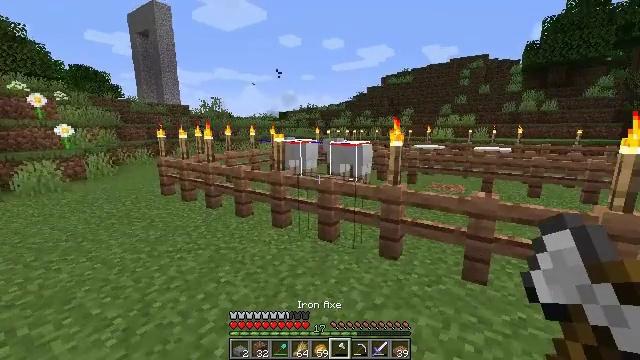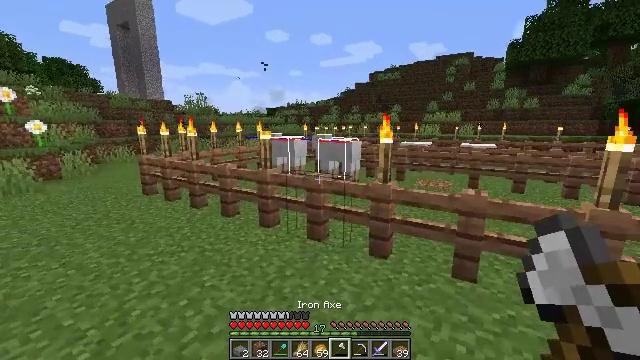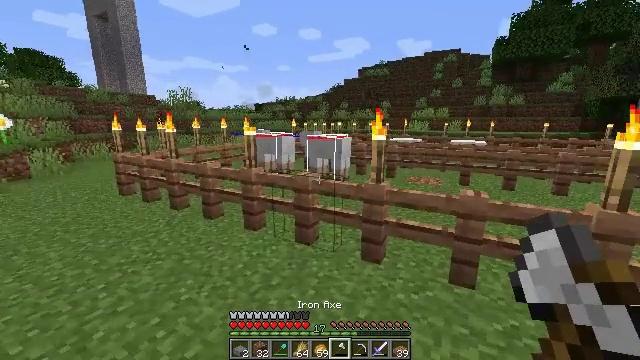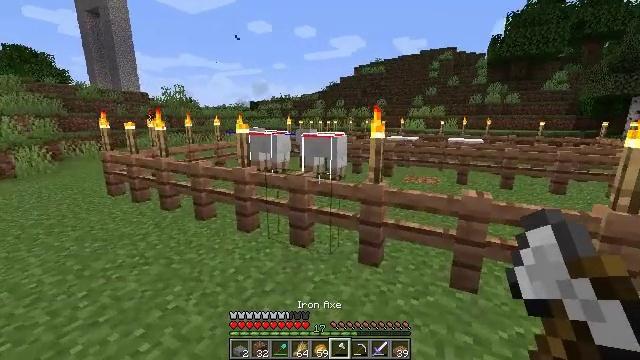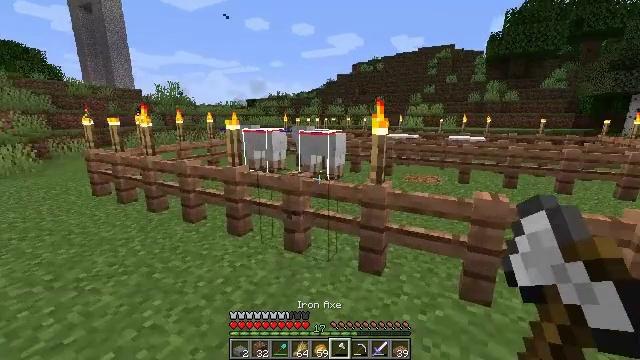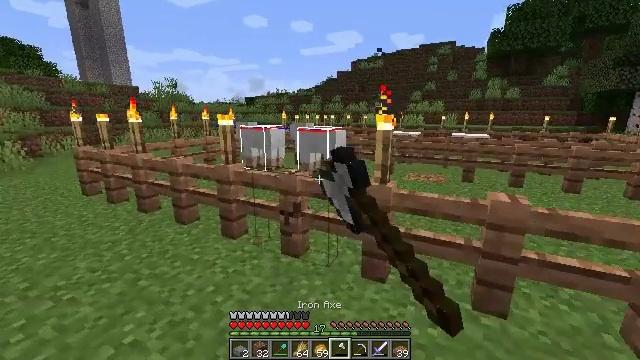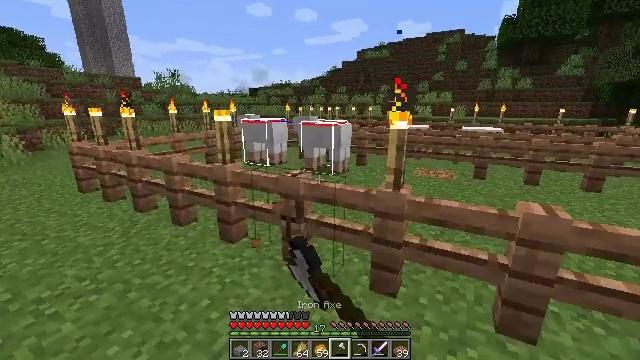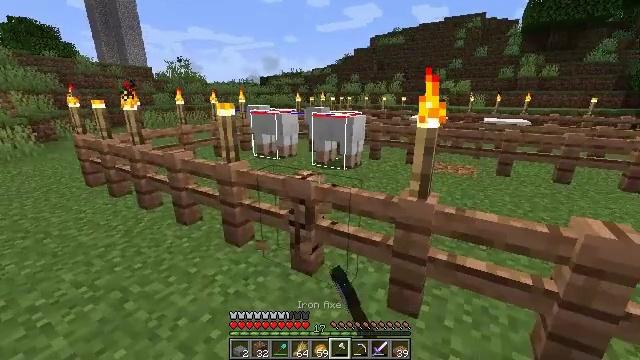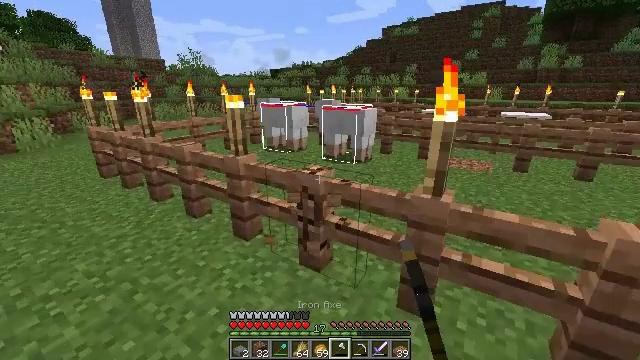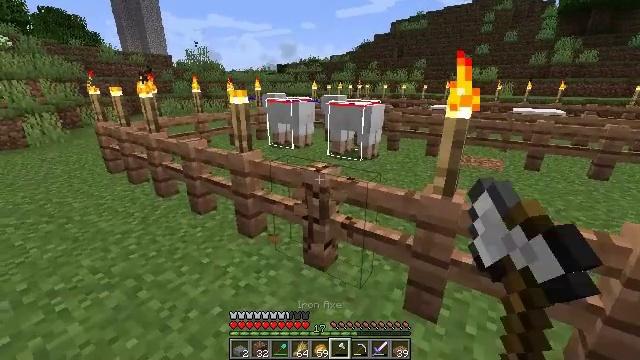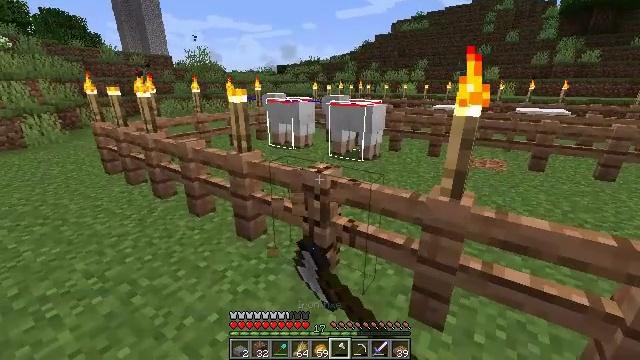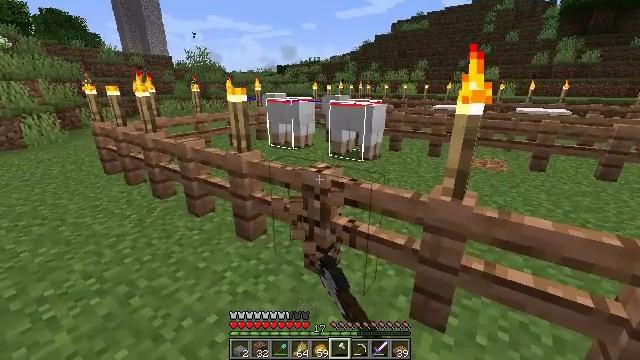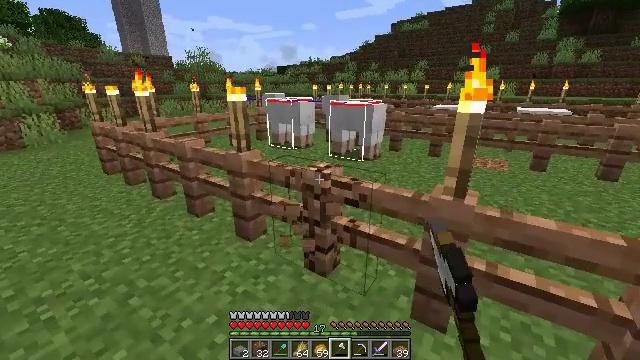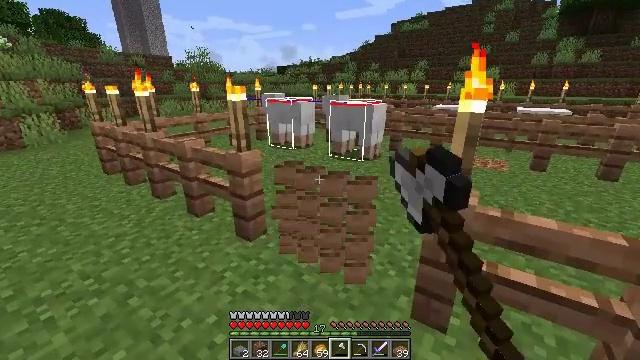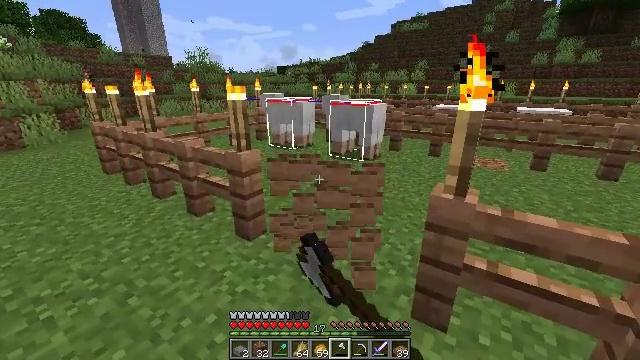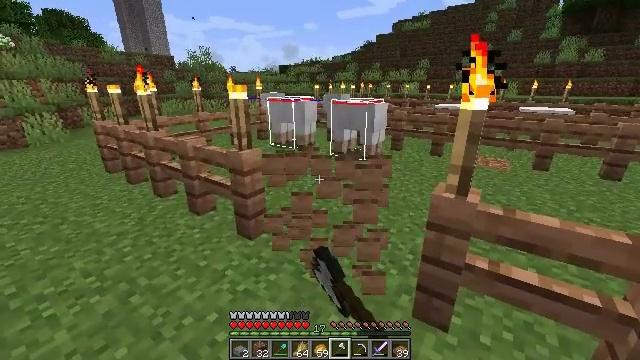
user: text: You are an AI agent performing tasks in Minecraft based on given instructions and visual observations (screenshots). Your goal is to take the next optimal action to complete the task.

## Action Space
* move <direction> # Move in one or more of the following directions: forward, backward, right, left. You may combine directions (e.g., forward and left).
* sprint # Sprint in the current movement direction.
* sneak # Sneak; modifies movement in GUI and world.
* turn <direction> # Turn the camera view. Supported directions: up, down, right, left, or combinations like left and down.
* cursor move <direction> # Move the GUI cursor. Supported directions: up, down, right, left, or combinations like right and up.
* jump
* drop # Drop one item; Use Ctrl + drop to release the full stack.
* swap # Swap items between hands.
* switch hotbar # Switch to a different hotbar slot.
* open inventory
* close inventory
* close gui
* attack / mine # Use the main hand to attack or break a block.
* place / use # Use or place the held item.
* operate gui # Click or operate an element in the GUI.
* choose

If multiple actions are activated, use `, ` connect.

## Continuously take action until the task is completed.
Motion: motion action
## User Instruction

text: Disassemble the jungle fence from a structure.
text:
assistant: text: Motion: move forward, turn right
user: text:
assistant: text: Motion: move forward, turn right
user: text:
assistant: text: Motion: move forward
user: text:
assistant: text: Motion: move forward, attack / mine
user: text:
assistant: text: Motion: move forward, attack / mine
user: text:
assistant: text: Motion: move forward, turn down, attack / mine
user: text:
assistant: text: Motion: move forward, turn left and down, attack / mine
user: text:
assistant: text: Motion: turn left and down, attack / mine
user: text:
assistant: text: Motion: turn left, attack / mine
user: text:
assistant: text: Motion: attack / mine
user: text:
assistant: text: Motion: attack / mine
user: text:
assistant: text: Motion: attack / mine
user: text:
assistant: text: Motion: attack / mine
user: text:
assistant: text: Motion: attack / mine
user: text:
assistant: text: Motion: attack / mine
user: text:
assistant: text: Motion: attack / mine
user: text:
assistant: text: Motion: attack / mine
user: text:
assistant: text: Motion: attack / mine